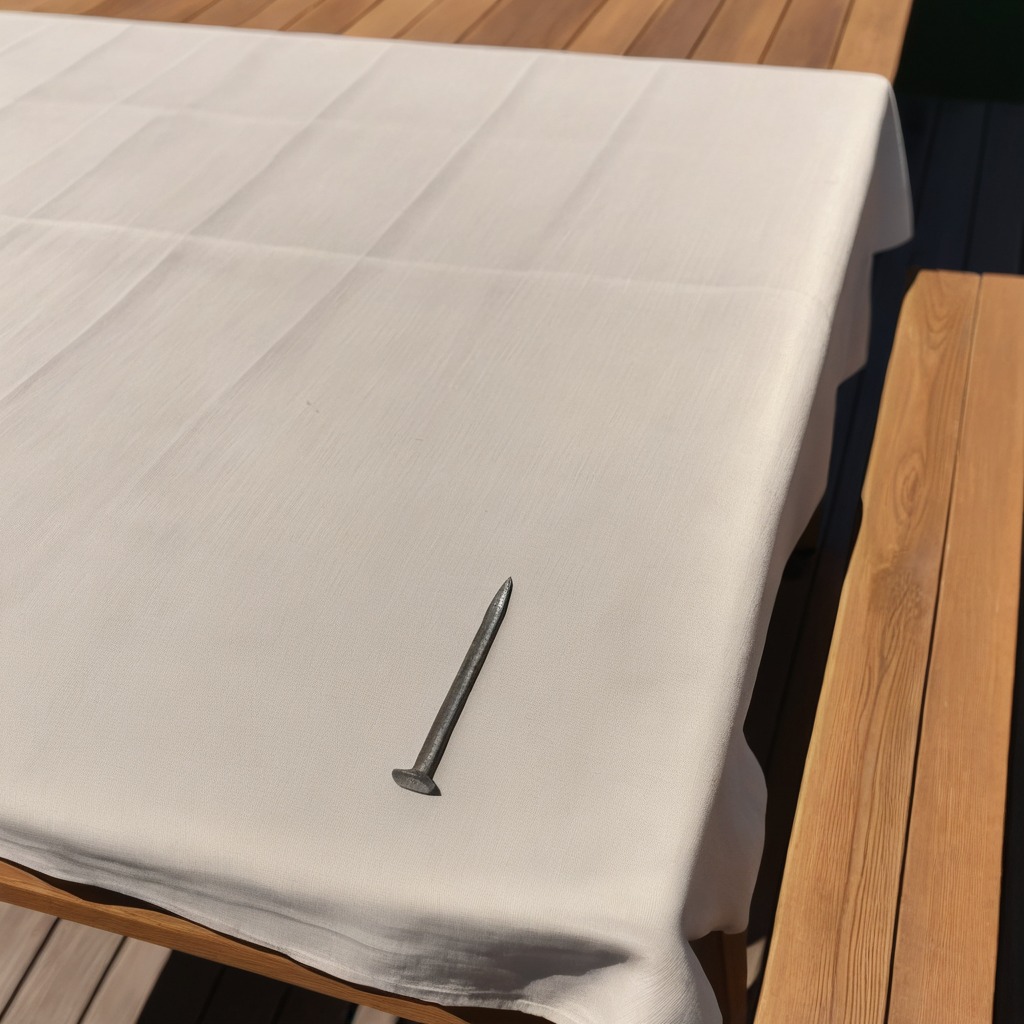
A nail is lying on the wooden table.